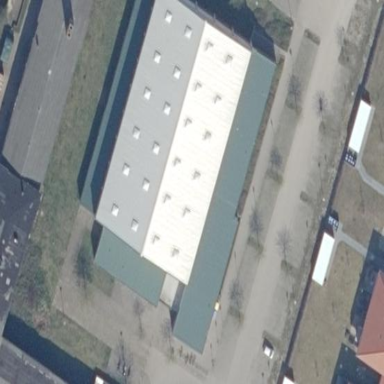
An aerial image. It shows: Building with sports hall used for leisure activities.